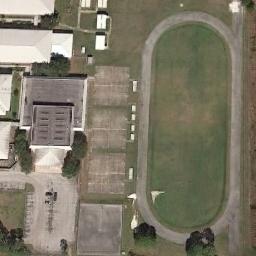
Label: ground_track_field